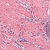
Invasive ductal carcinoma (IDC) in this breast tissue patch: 0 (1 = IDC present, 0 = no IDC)